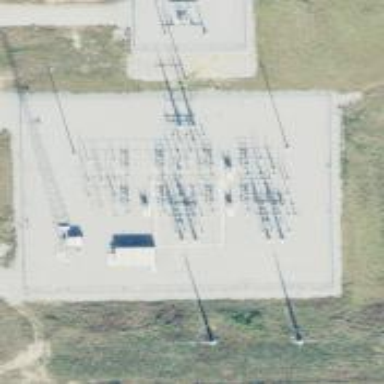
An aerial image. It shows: Switch for power supply.